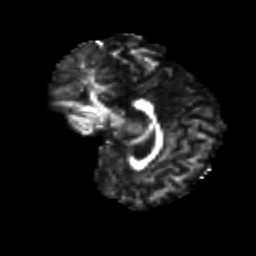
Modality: FA
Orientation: sagittal
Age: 25
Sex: female
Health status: healthy
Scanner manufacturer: siemens
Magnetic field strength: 3 T
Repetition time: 8.6 s
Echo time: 0.095 s